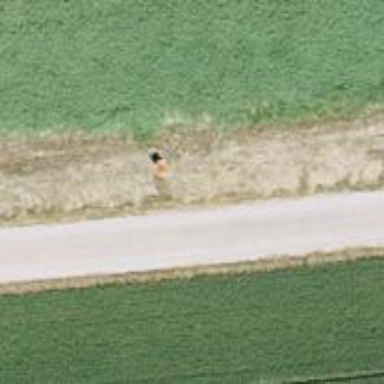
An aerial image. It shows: View of pole with roofed pipeline marker.